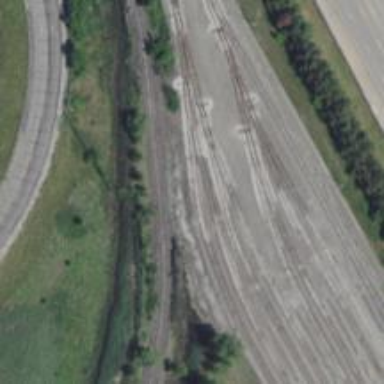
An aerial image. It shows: Railway spur service.